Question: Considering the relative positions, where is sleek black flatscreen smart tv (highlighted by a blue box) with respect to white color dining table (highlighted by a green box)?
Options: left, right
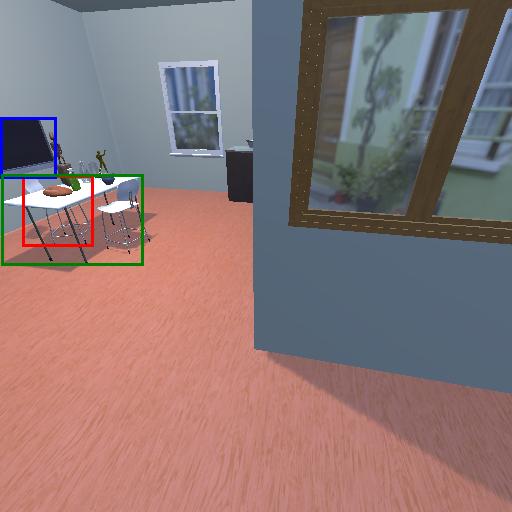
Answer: left